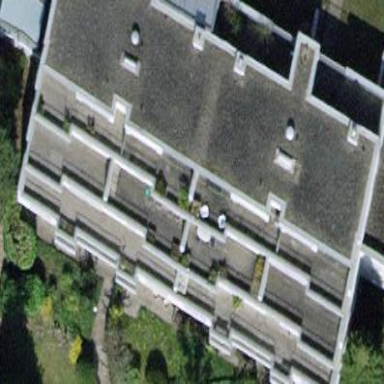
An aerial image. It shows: Grey flat-roofed apartment building.